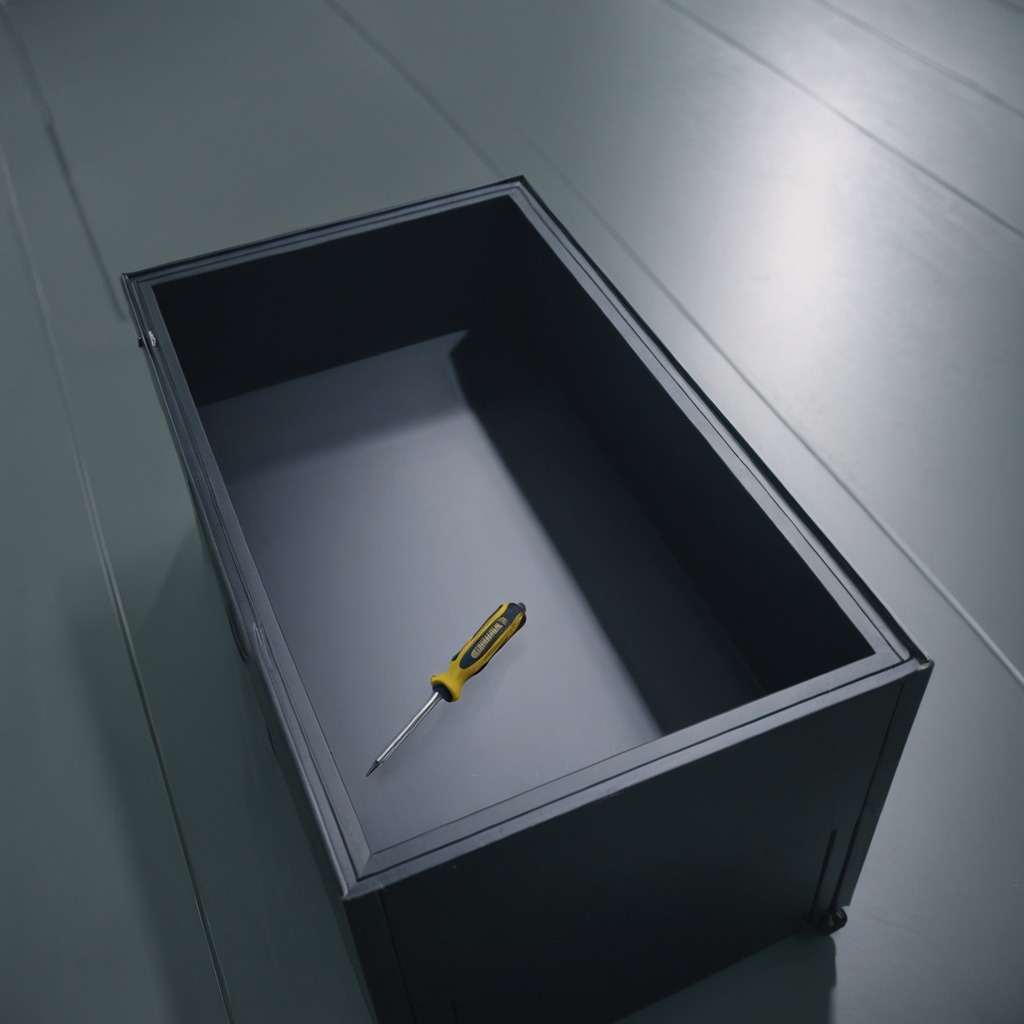
A screwdriver is lying on the toolbox surface in an airplane hangar workshop.